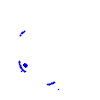
Particle: electron